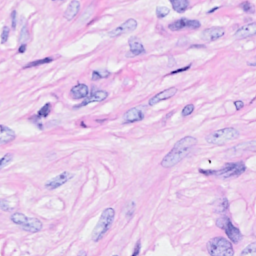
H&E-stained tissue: Breast